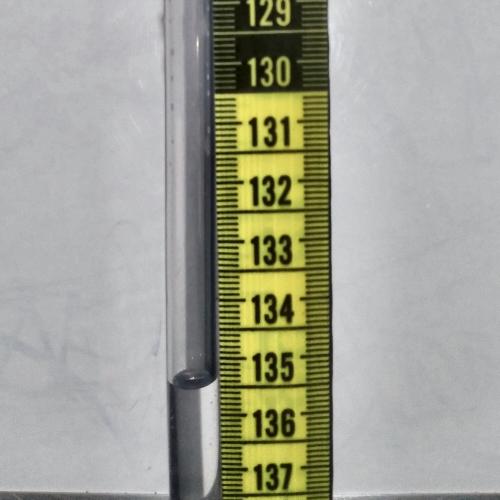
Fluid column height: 135.9 cm